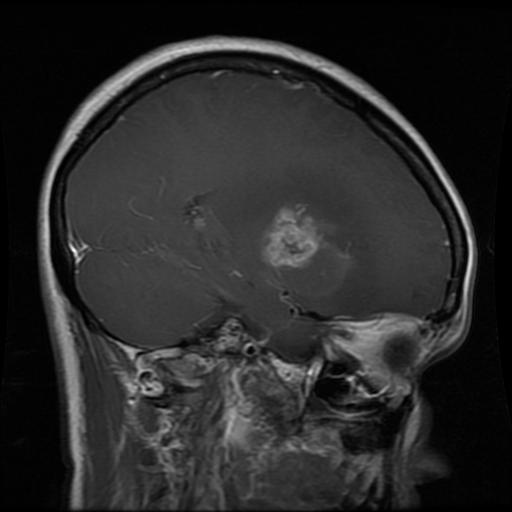
Label: glioma